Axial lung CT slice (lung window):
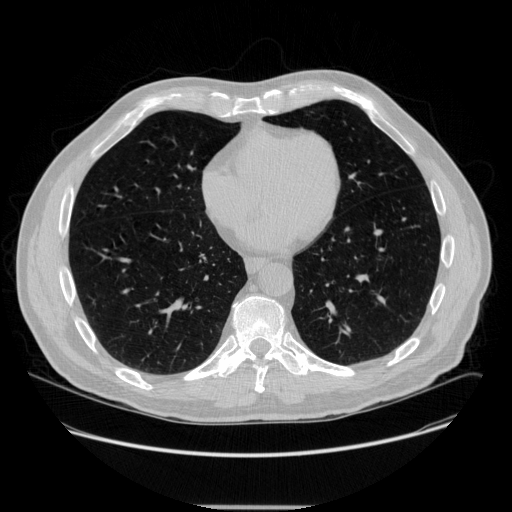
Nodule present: no